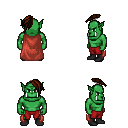
a pixel art fantasy rpg character, male body template, orc, green skin, maroon cape, red pants, brown long mohawk hairstyle, black shoes, four views (front, back, left, right), 2x2 character sprite sheet, small pixel art, hard edges, no anti-aliasing